Field crop: tomato
Growth stage: 2
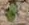
Species: solanum